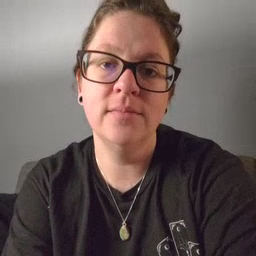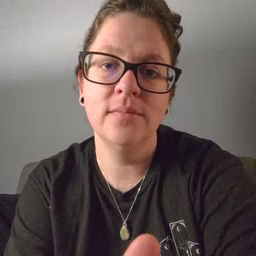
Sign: every